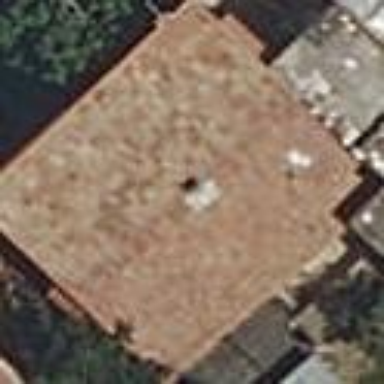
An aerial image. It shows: Residential building.